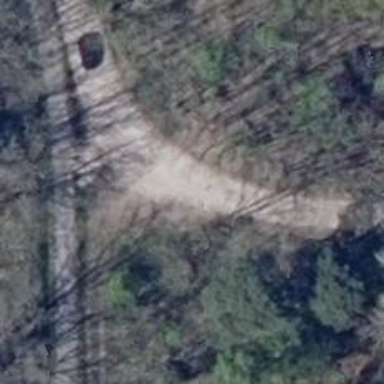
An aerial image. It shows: Sandy track road with grade3 tracktype.